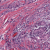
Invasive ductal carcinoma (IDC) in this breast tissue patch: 1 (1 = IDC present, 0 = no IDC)